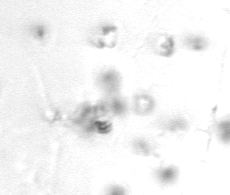
Label: Phaeocystis